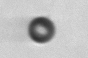
Label: bead